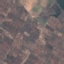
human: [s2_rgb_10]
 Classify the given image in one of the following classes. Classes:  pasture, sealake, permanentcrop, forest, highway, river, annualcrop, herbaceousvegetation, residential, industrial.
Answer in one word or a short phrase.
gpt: PermanentCrop